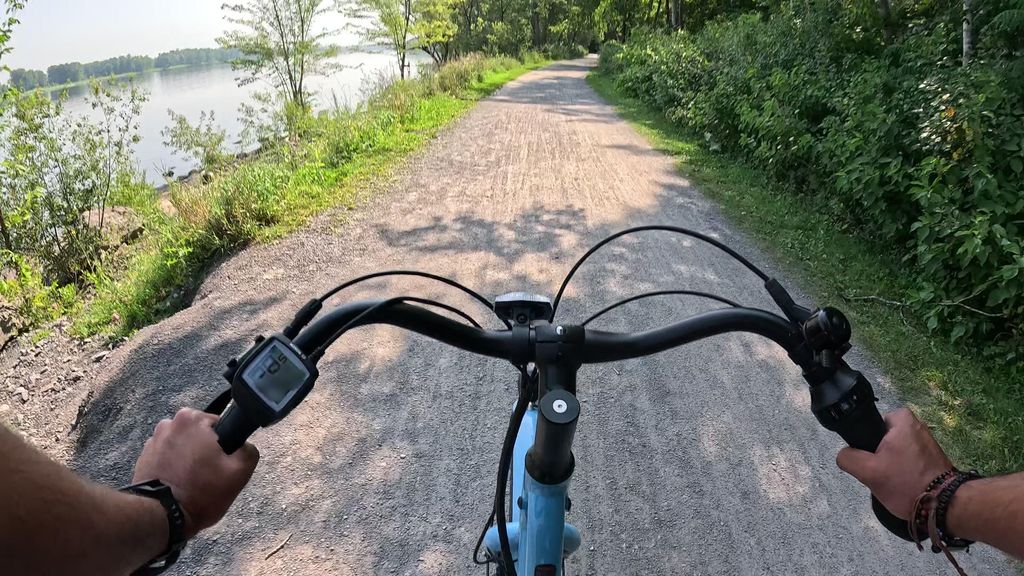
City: ottawa-gatineau